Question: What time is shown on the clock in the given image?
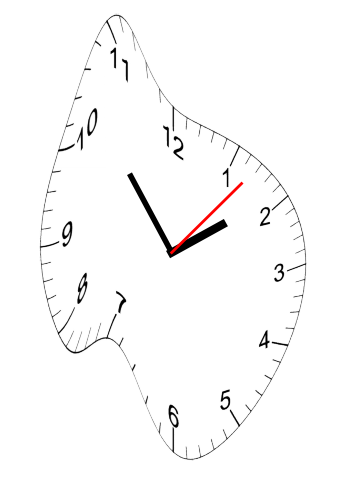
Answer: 01:53:07